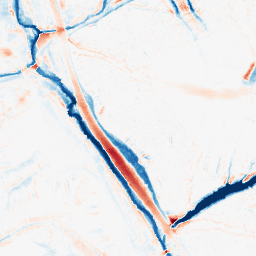
Category: morphological
Decomposition family: tophat_combined
Decomposition parameters: size: 10
Upsampling method: quartic
Upsampling parameters: scale: 8
Upsampling scale: 8